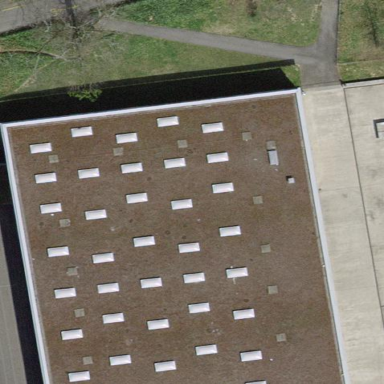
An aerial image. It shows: School building with flat roof.